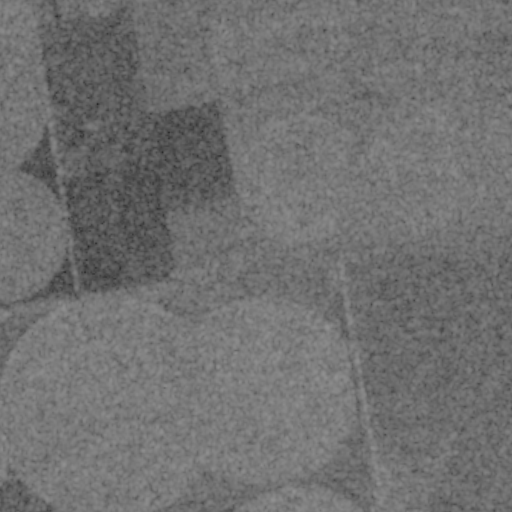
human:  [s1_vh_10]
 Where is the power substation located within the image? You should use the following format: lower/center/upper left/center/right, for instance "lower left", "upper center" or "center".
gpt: The power substation is located in the center of the image.
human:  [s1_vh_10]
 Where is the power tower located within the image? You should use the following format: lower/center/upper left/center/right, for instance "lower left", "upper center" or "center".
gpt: The power tower is located in the center right of the image.
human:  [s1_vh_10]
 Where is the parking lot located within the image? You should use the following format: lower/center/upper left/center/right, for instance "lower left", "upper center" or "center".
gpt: There is no parking lot in the image.

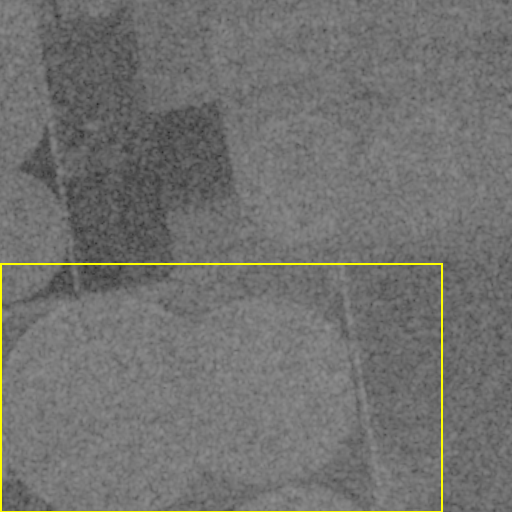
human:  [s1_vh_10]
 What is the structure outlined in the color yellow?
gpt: The structure outlined in yellow is a crop field.
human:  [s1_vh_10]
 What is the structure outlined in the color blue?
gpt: There is no blue outline.